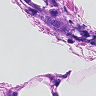
Metastatic tissue present: yes